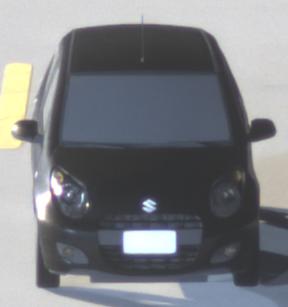
Make: Suzuki
Model: Alto 1.0
Detailed model: Alto (V)
Model produced from: 2011/02
Model produced until: 2011/03
Doors: 5
Color: black
Road condition: dry road
Daytime: night
Contrast: high contrast